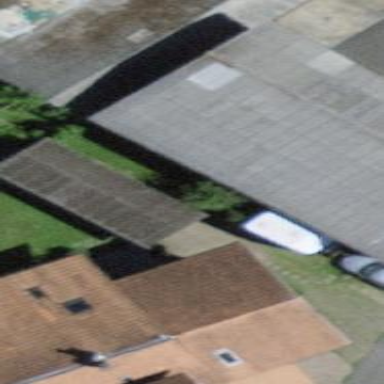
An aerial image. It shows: View of roof of building.